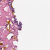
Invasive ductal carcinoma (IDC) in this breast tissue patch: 0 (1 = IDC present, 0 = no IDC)